Chest X-ray:
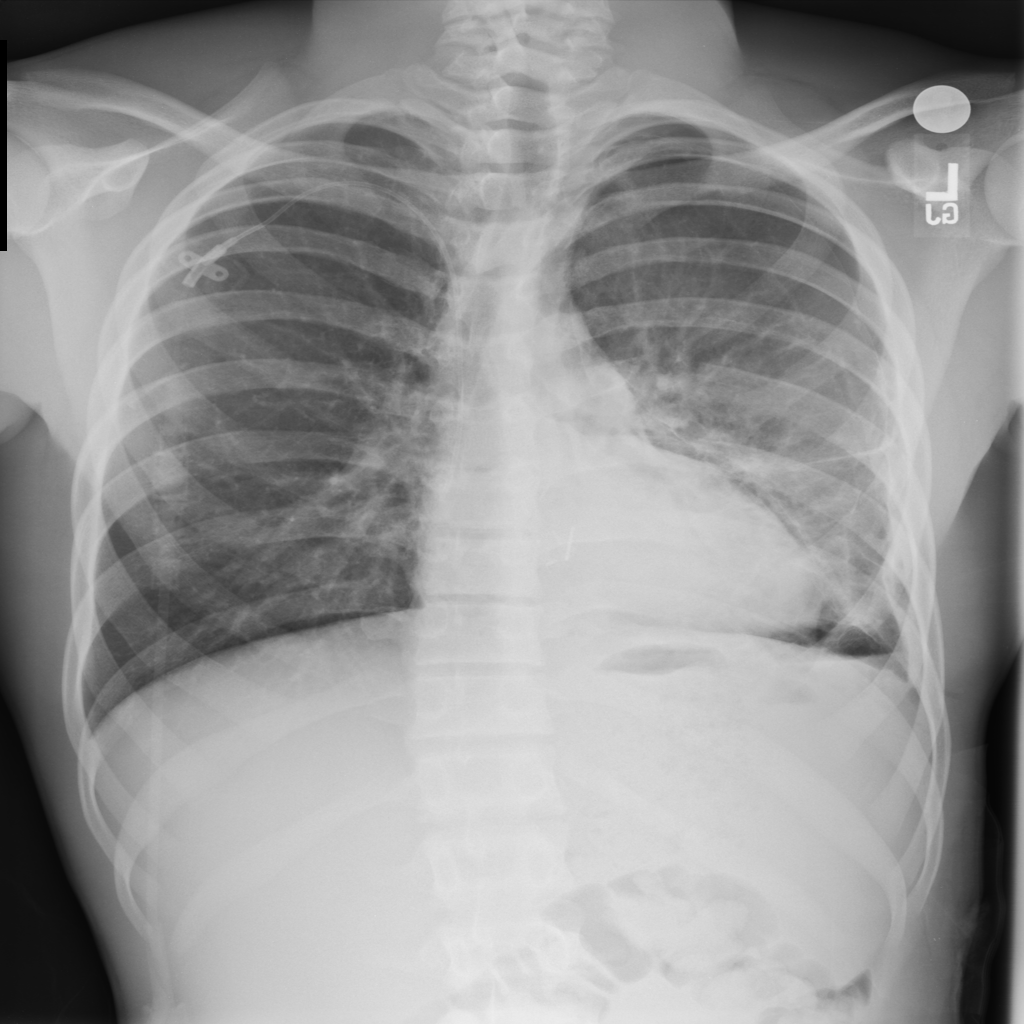
Findings: Pneumothorax, Consolidation
No abnormal finding: no